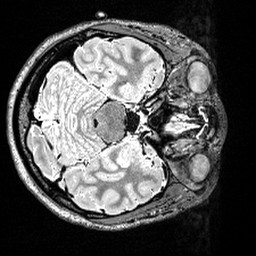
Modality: T2w
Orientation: axial
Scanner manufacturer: siemens
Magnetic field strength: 3 T
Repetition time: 3.2 s
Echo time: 0.566 s